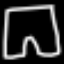
Label: pants